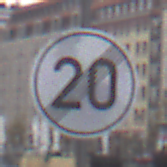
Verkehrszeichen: EndeGeschwindigkeit20
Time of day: Midday
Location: Outdoor (Urban)
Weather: Overcast
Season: NotSpecified
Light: Natural